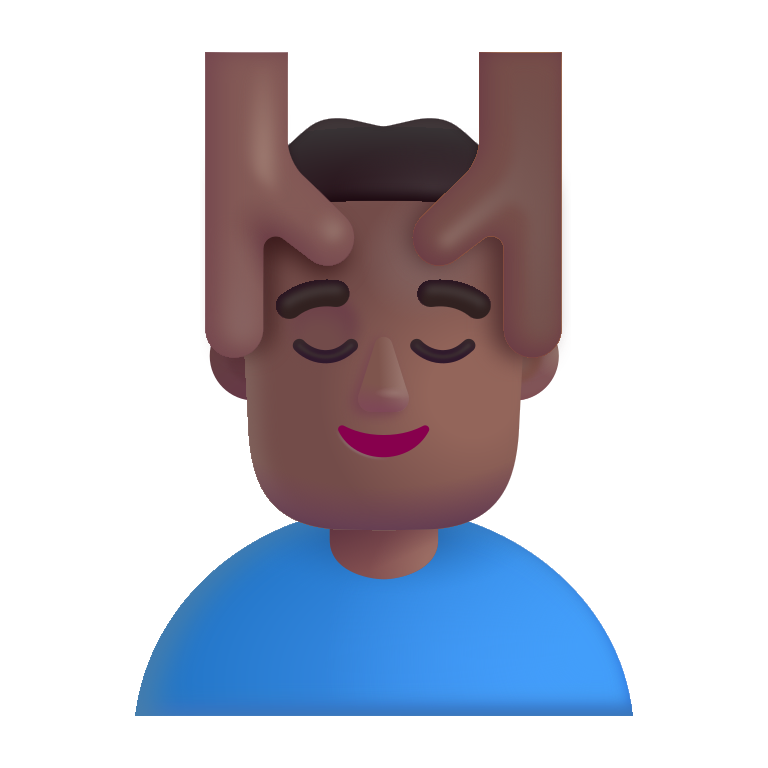
man getting massage color  dark